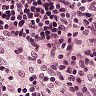
Metastatic tissue present: no